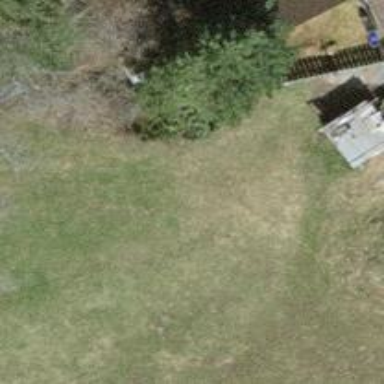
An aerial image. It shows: Grass path.